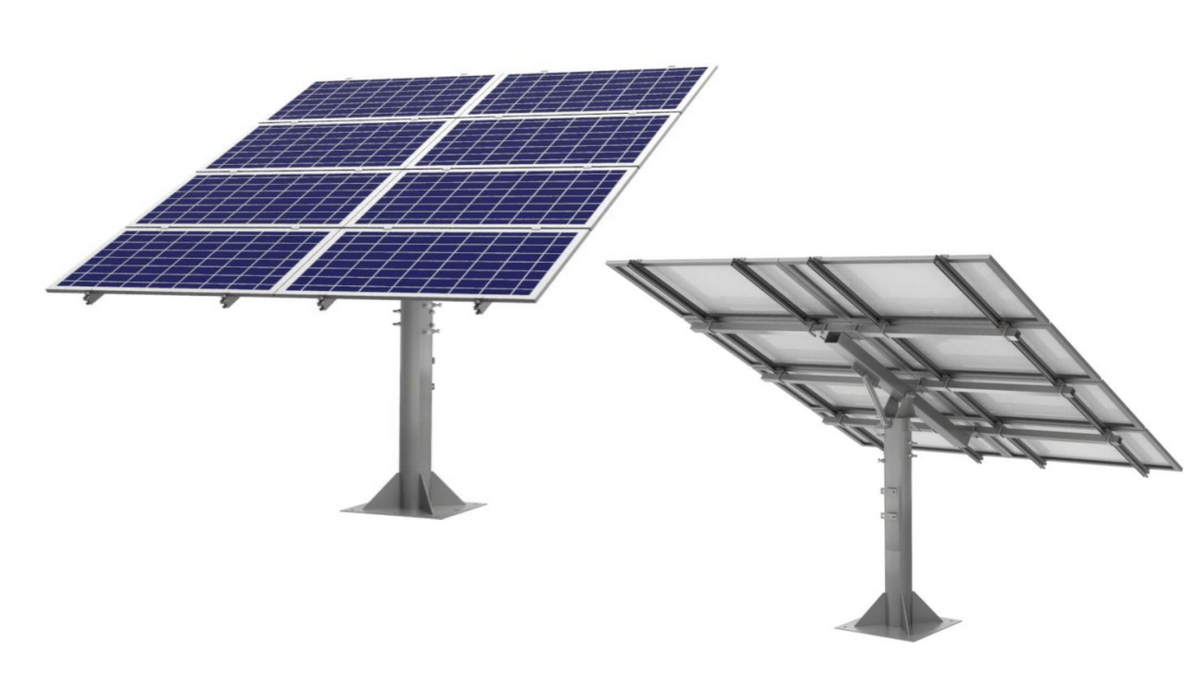
Label: Clean